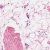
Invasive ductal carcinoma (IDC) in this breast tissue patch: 0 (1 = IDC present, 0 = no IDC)